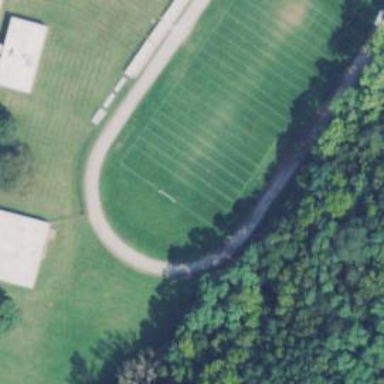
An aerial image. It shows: American football pitch for leisure and sport activities.